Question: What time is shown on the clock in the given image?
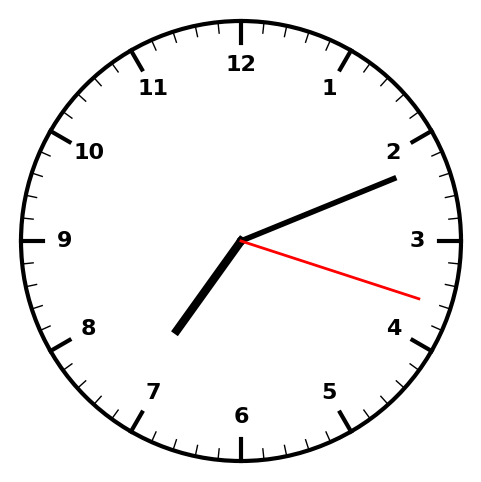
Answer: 07:11:18